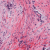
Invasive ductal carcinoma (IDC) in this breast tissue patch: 1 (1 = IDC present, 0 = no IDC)